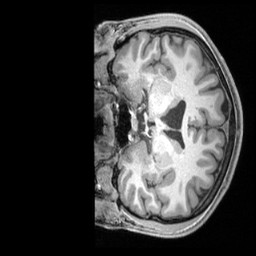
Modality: T1w
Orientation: coronal
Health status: healthy
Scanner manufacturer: siemens
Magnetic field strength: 3 T
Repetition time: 2.4 s
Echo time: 0.00201 s